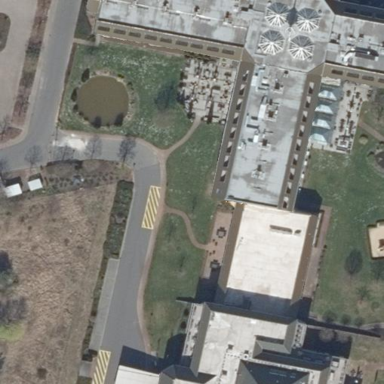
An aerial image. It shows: Hotel building.